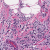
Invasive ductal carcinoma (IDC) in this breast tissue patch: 0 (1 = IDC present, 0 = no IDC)